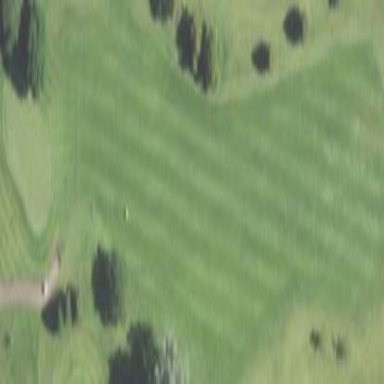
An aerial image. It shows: Golf fairway surrounded by grass.